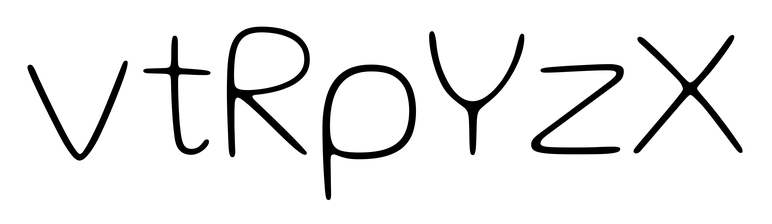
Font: Gluten_Thin